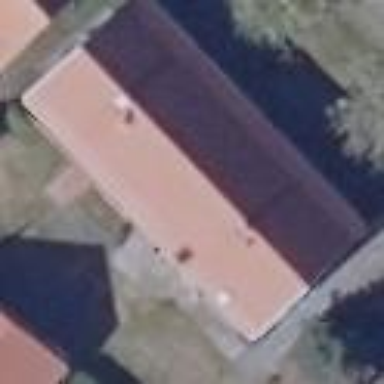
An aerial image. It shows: Building.